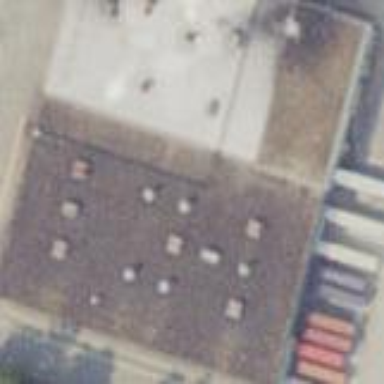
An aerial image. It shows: Commercial building.